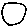
Label: circle